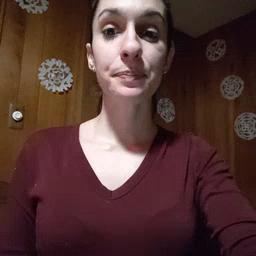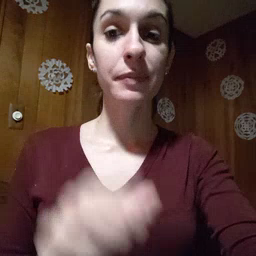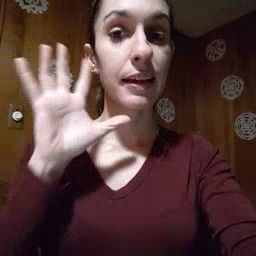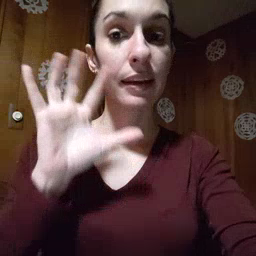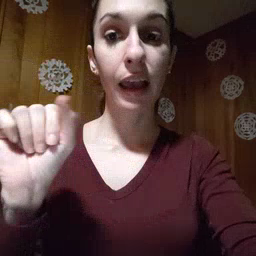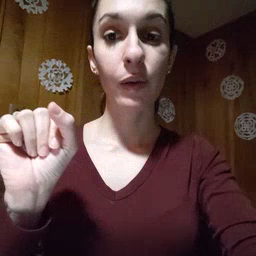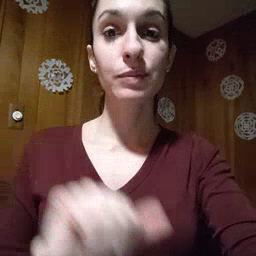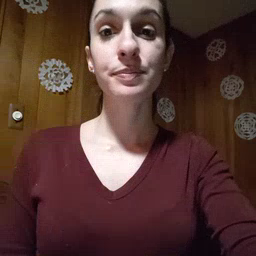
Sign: loud